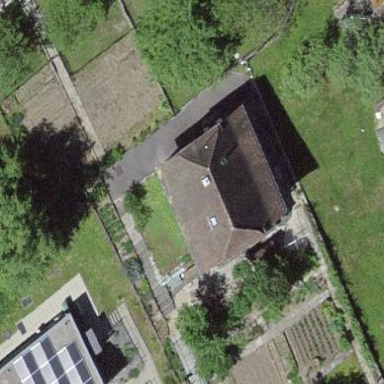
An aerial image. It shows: Flat-roofed residential building.